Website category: auto
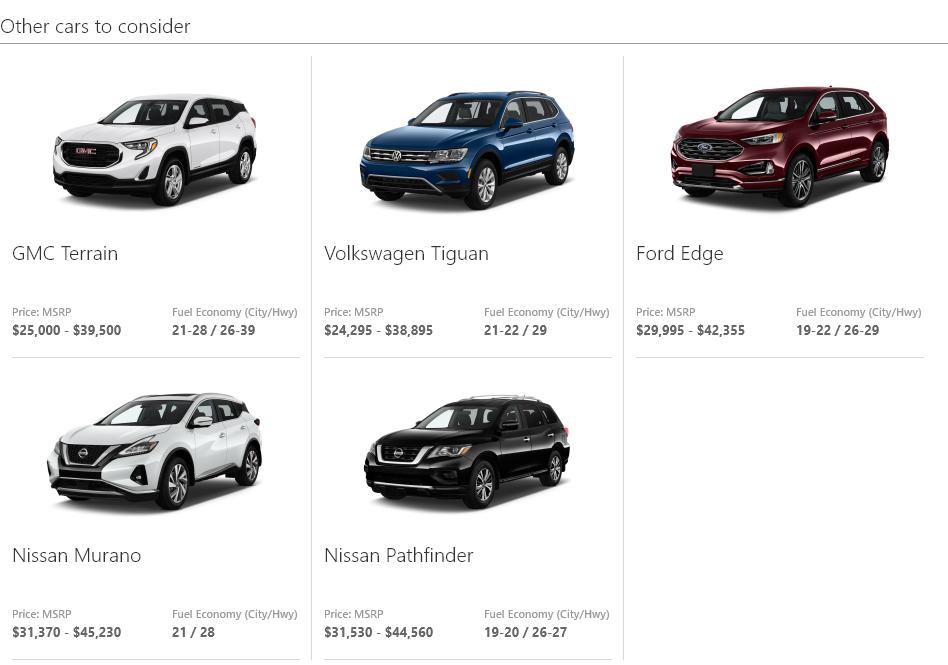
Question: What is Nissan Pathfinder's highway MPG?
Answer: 26-27

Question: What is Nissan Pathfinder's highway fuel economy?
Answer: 26-27

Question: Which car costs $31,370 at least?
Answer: Nissan Murano

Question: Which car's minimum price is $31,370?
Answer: Nissan Murano

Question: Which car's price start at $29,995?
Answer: Ford Edge

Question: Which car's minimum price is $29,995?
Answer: Ford Edge

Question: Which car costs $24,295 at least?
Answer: Volkswagen Tiguan

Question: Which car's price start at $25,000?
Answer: GMC Terrain

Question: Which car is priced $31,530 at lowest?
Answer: Nissan Pathfinder

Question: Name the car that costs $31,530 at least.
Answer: Nissan Pathfinder

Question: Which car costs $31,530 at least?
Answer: Nissan Pathfinder

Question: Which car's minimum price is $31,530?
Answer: Nissan Pathfinder

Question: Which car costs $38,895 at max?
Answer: Volkswagen Tiguan

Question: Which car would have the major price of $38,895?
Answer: Volkswagen Tiguan

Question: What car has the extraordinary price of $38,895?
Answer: Volkswagen Tiguan

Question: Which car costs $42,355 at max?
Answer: Ford Edge

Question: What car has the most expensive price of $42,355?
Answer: Ford Edge

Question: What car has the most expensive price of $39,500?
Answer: GMC Terrain

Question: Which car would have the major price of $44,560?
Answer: Nissan Pathfinder

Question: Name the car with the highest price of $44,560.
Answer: Nissan Pathfinder

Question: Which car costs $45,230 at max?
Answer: Nissan Murano

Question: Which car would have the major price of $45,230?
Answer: Nissan Murano

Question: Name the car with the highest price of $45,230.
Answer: Nissan Murano

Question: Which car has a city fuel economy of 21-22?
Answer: Volkswagen Tiguan

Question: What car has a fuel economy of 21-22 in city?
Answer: Volkswagen Tiguan

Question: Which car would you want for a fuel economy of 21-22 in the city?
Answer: Volkswagen Tiguan

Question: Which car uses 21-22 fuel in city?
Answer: Volkswagen Tiguan

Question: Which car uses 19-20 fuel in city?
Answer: Nissan Pathfinder

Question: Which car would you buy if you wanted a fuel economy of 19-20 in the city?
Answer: Nissan Pathfinder

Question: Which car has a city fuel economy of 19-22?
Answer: Ford Edge

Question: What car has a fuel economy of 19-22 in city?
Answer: Ford Edge

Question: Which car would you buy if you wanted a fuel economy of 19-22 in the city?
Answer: Ford Edge

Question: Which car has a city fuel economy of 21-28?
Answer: GMC Terrain

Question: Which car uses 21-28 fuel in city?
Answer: GMC Terrain

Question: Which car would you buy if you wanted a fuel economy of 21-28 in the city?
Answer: GMC Terrain

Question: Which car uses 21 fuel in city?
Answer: Nissan Murano

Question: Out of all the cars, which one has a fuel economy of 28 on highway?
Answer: Nissan Murano

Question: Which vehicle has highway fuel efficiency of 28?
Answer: Nissan Murano

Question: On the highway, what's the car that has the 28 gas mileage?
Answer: Nissan Murano

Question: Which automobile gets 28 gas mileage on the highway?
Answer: Nissan Murano

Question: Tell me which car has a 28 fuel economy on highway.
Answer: Nissan Murano

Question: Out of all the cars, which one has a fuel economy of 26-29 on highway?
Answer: Ford Edge

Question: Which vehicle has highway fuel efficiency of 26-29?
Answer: Ford Edge

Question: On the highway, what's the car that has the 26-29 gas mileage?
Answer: Ford Edge

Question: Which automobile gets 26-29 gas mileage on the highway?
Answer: Ford Edge

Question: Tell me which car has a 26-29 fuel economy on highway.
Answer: Ford Edge

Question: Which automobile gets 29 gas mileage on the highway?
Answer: Volkswagen Tiguan

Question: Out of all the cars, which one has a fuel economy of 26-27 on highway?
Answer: Nissan Pathfinder

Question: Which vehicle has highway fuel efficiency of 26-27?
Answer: Nissan Pathfinder

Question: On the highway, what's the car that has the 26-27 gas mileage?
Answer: Nissan Pathfinder

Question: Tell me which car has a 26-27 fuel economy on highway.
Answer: Nissan Pathfinder

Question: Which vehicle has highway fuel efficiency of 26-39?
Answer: GMC Terrain

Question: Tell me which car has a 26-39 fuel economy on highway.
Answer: GMC Terrain